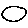
Label: circle